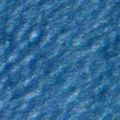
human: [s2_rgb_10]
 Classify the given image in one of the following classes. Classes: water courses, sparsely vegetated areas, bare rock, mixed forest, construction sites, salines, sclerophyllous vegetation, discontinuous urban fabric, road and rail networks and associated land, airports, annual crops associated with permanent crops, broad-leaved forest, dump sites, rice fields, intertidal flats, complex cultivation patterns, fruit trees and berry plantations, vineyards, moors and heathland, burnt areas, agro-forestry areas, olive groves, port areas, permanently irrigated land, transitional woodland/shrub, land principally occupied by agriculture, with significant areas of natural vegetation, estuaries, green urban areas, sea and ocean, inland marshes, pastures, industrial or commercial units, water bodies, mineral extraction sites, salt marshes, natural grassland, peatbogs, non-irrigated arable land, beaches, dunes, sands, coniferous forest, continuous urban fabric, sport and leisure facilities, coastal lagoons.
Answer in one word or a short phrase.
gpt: sea and ocean